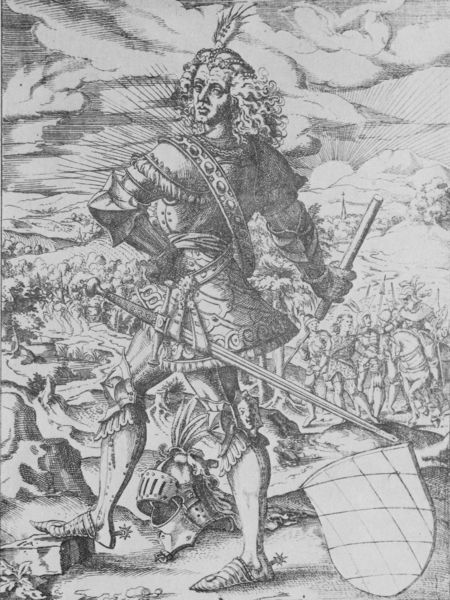
Titel: Bildnis des Eberhardus
Künstler: Jost Amman
Institution: (Seriendruck)
Schlagwörter: berg, feder, fuß, gott, himmel, kampf, mann, weiß, wolken, landschaft, menschen, stadt, grau, hintergrund, mund, rücken, schwarz, stirn, zeichnung, blick, gürtel, weg, rock, blond, jung, arme, falten, gesicht, kragen, mensch, stein, bildnis, herr, hände, portrait, porträt, hügel, morgen, sonne, haare, lange haare, mantel, pose, locken, perlen, anhöhe, pferd, reiter, stock, turm, beine, schärpe, taille, haltung, schuhe, stab, berge, gebirge, grafik, graphik, linien, krieg, schlacht, könig, soldaten, kontrapost, schild, stolz, buch, strahlen, druck, druckgraphik, schwarz-weiß, schraffur, radierung, stich, illustration, schwert, waffen, soldat, adeliger, helm, herrscher, allegorie, ritter, heer, rüstung, wappen, sonnenstrahlen, feldherr, dürer, heerführer, sporen, symbolik, kupferstich, kopfschmuck, herrisch, ludwig, zepter, schlachtfeld, szepter, symbole, erdhügel, frühe neuzeit, seriendruck, waffenrock, sonnenkönig, helmzier, beinschienen, schwerd, gigant, gemwtzel, armschutz